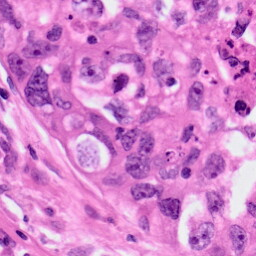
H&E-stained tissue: Lung